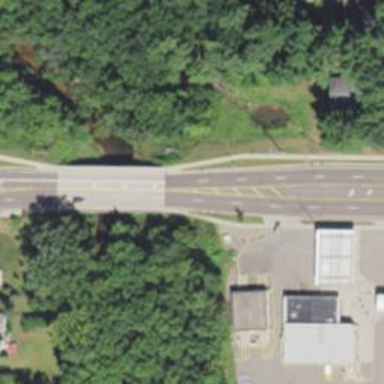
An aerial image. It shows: Tertiary road passing over bridge.